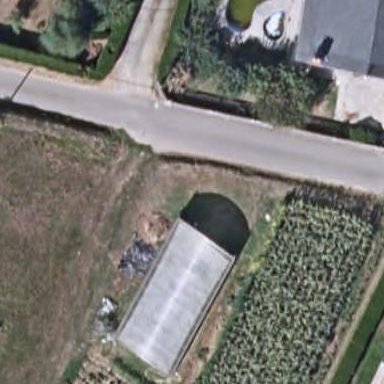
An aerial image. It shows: Greenhouse.